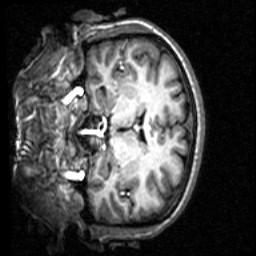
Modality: T1w
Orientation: coronal
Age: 24
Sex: female